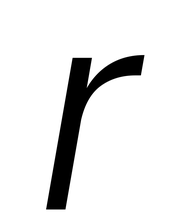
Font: Poppins-LightItalic